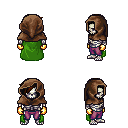
a pixel art fantasy rpg character, male body template, skeleton, green cape, magenta pants, brown pixie cut hairstyle, cloth hood, gold gloves, four views (front, back, left, right), 2x2 character sprite sheet, small pixel art, hard edges, no anti-aliasing